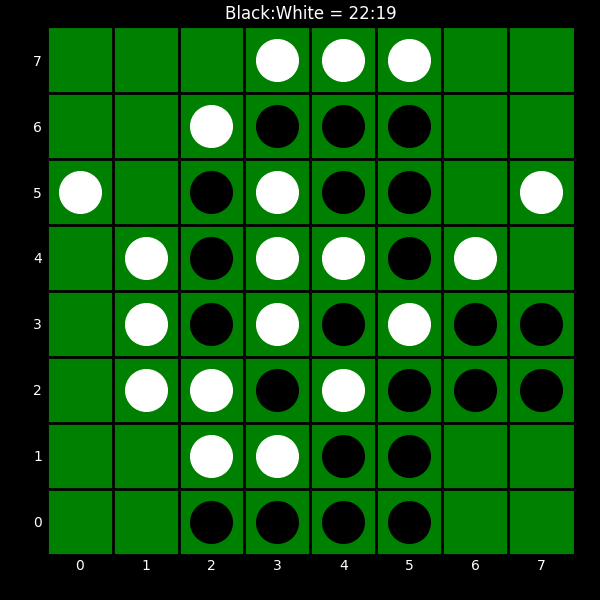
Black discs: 22
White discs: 19